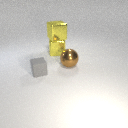
large yellow metal cube below large yellow metal cube